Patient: sex F, age 62
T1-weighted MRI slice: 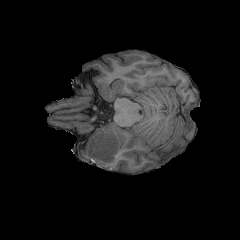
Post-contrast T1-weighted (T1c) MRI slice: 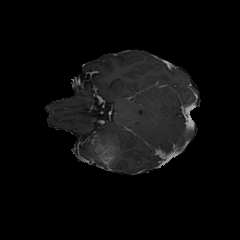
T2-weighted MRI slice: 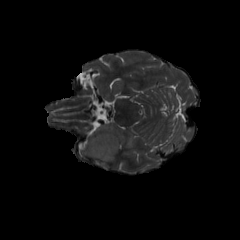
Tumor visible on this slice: yes
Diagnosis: Glioblastoma, IDH-wildtype
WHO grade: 4